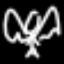
Label: angel